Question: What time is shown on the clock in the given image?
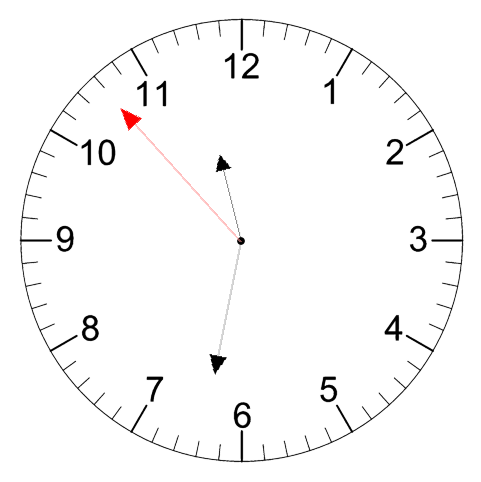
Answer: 11:31:53